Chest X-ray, PA view. Patient: 49 years old, sex F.
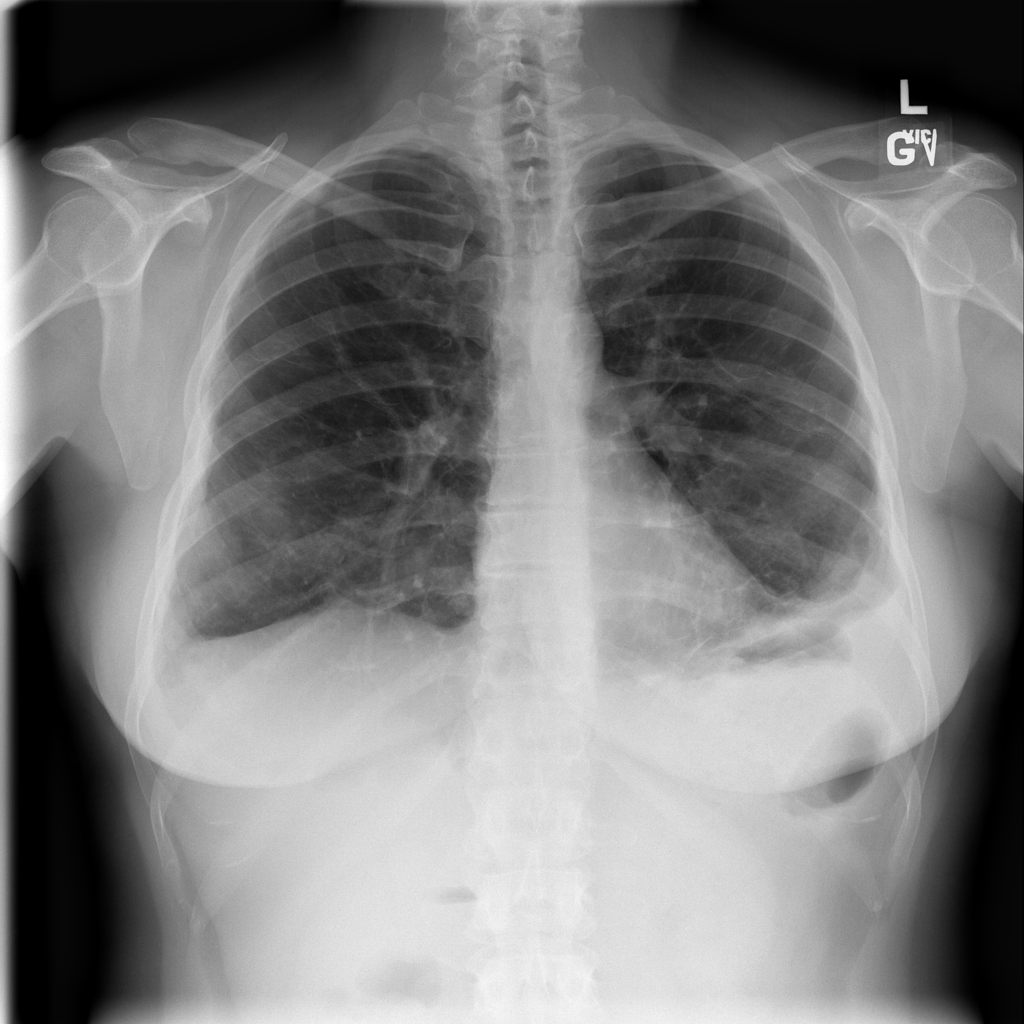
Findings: Pneumothorax